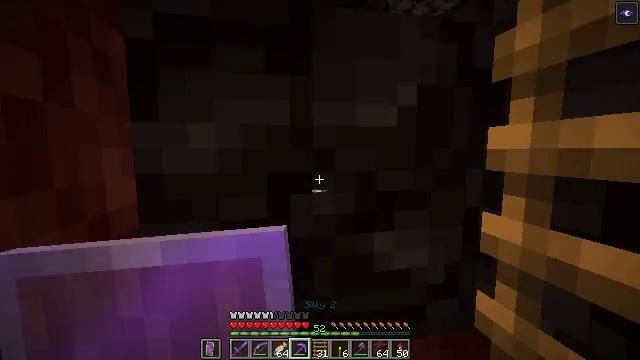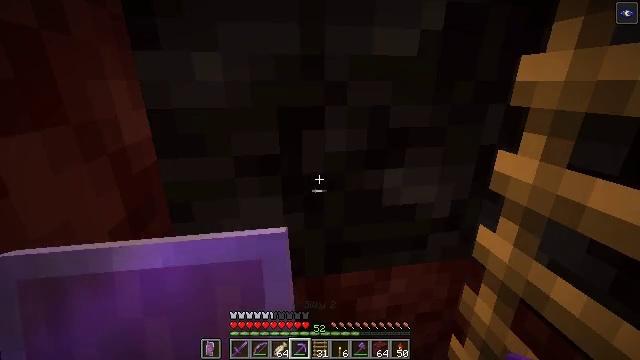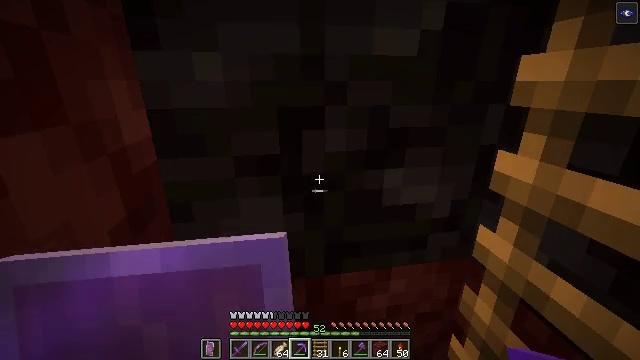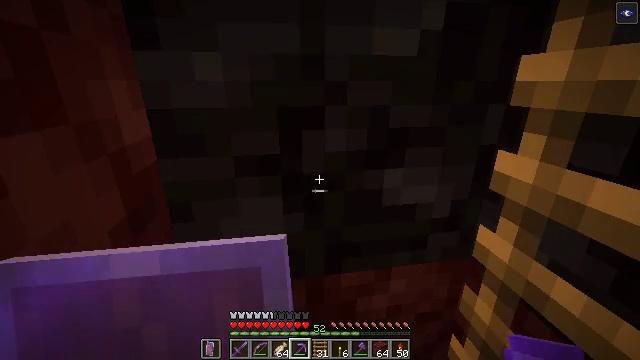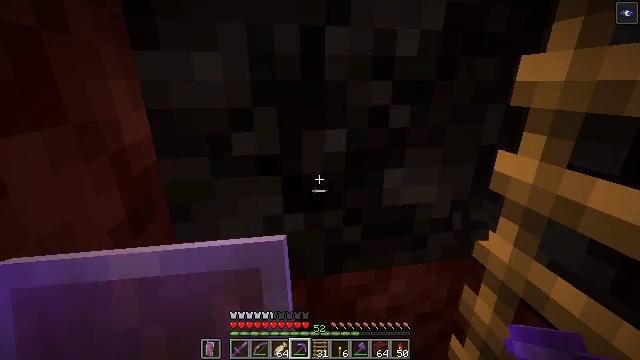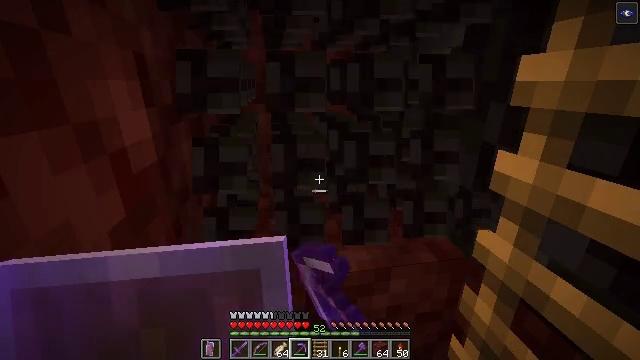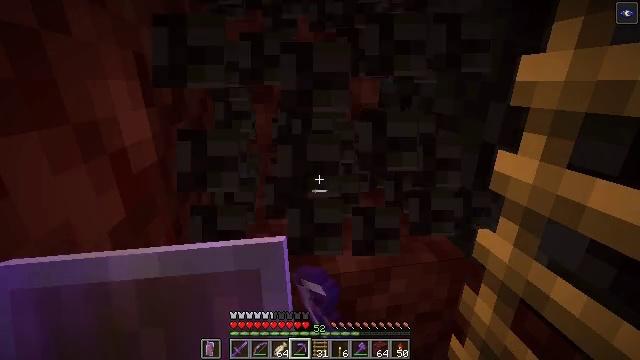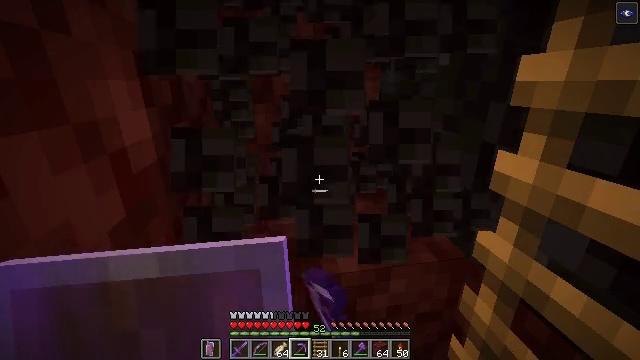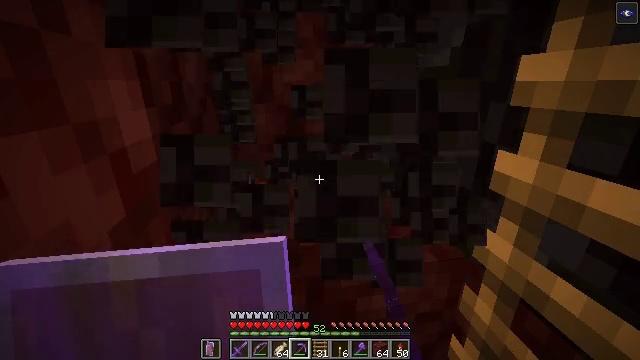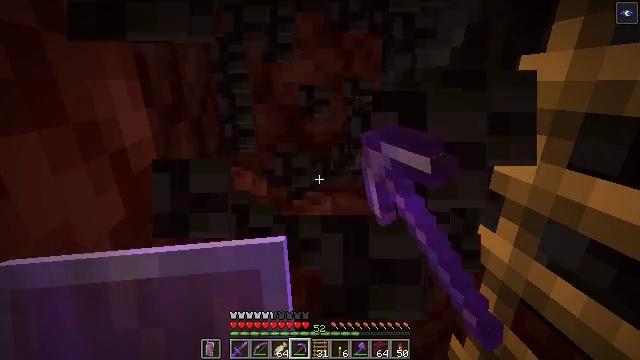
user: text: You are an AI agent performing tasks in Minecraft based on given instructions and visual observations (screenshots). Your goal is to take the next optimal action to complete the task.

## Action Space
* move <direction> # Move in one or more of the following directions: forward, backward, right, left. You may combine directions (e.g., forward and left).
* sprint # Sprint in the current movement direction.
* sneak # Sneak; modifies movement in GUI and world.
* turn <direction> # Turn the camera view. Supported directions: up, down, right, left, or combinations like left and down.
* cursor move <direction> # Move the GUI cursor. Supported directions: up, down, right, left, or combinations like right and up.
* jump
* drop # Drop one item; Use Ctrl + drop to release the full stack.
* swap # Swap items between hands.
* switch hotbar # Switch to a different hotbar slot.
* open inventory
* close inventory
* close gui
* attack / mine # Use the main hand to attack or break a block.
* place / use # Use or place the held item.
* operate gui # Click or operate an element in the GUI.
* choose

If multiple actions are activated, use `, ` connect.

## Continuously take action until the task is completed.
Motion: motion action
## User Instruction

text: Break the blackstone block.
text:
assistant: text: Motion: turn left and down
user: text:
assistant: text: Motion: no_op
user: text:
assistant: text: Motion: no_op
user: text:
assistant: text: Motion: attack / mine
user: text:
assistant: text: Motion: attack / mine
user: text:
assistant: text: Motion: attack / mine
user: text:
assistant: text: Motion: attack / mine
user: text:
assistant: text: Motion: attack / mine
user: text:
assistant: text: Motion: attack / mine
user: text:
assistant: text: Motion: attack / mine